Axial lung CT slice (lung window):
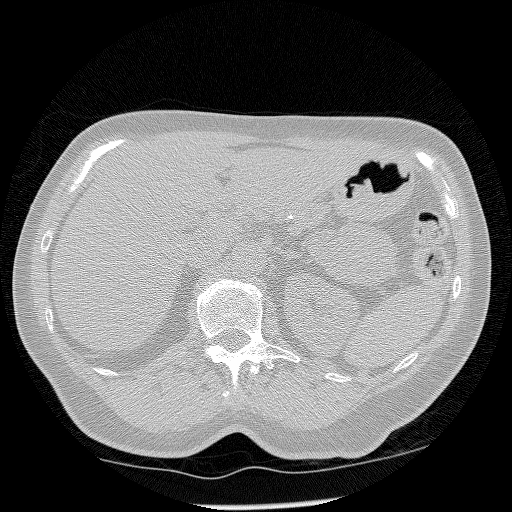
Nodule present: no